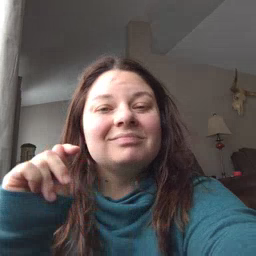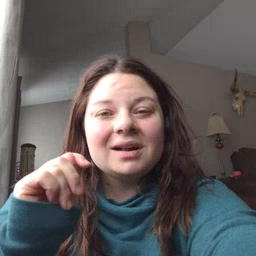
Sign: potty